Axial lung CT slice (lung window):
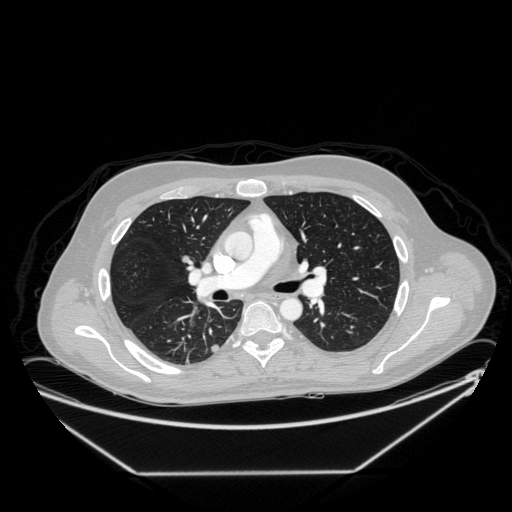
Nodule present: yes
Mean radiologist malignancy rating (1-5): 3.333